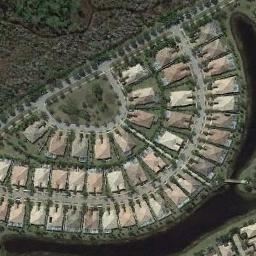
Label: dense_residential